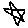
Label: star